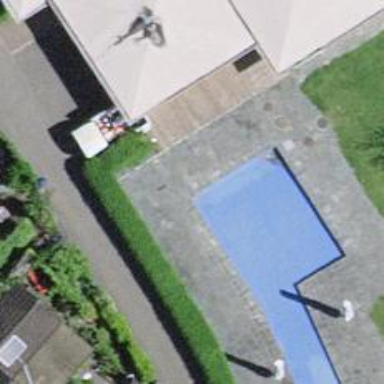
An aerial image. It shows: Swimming pool located in leisure land.